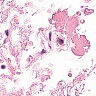
Metastatic tissue present: no